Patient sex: M
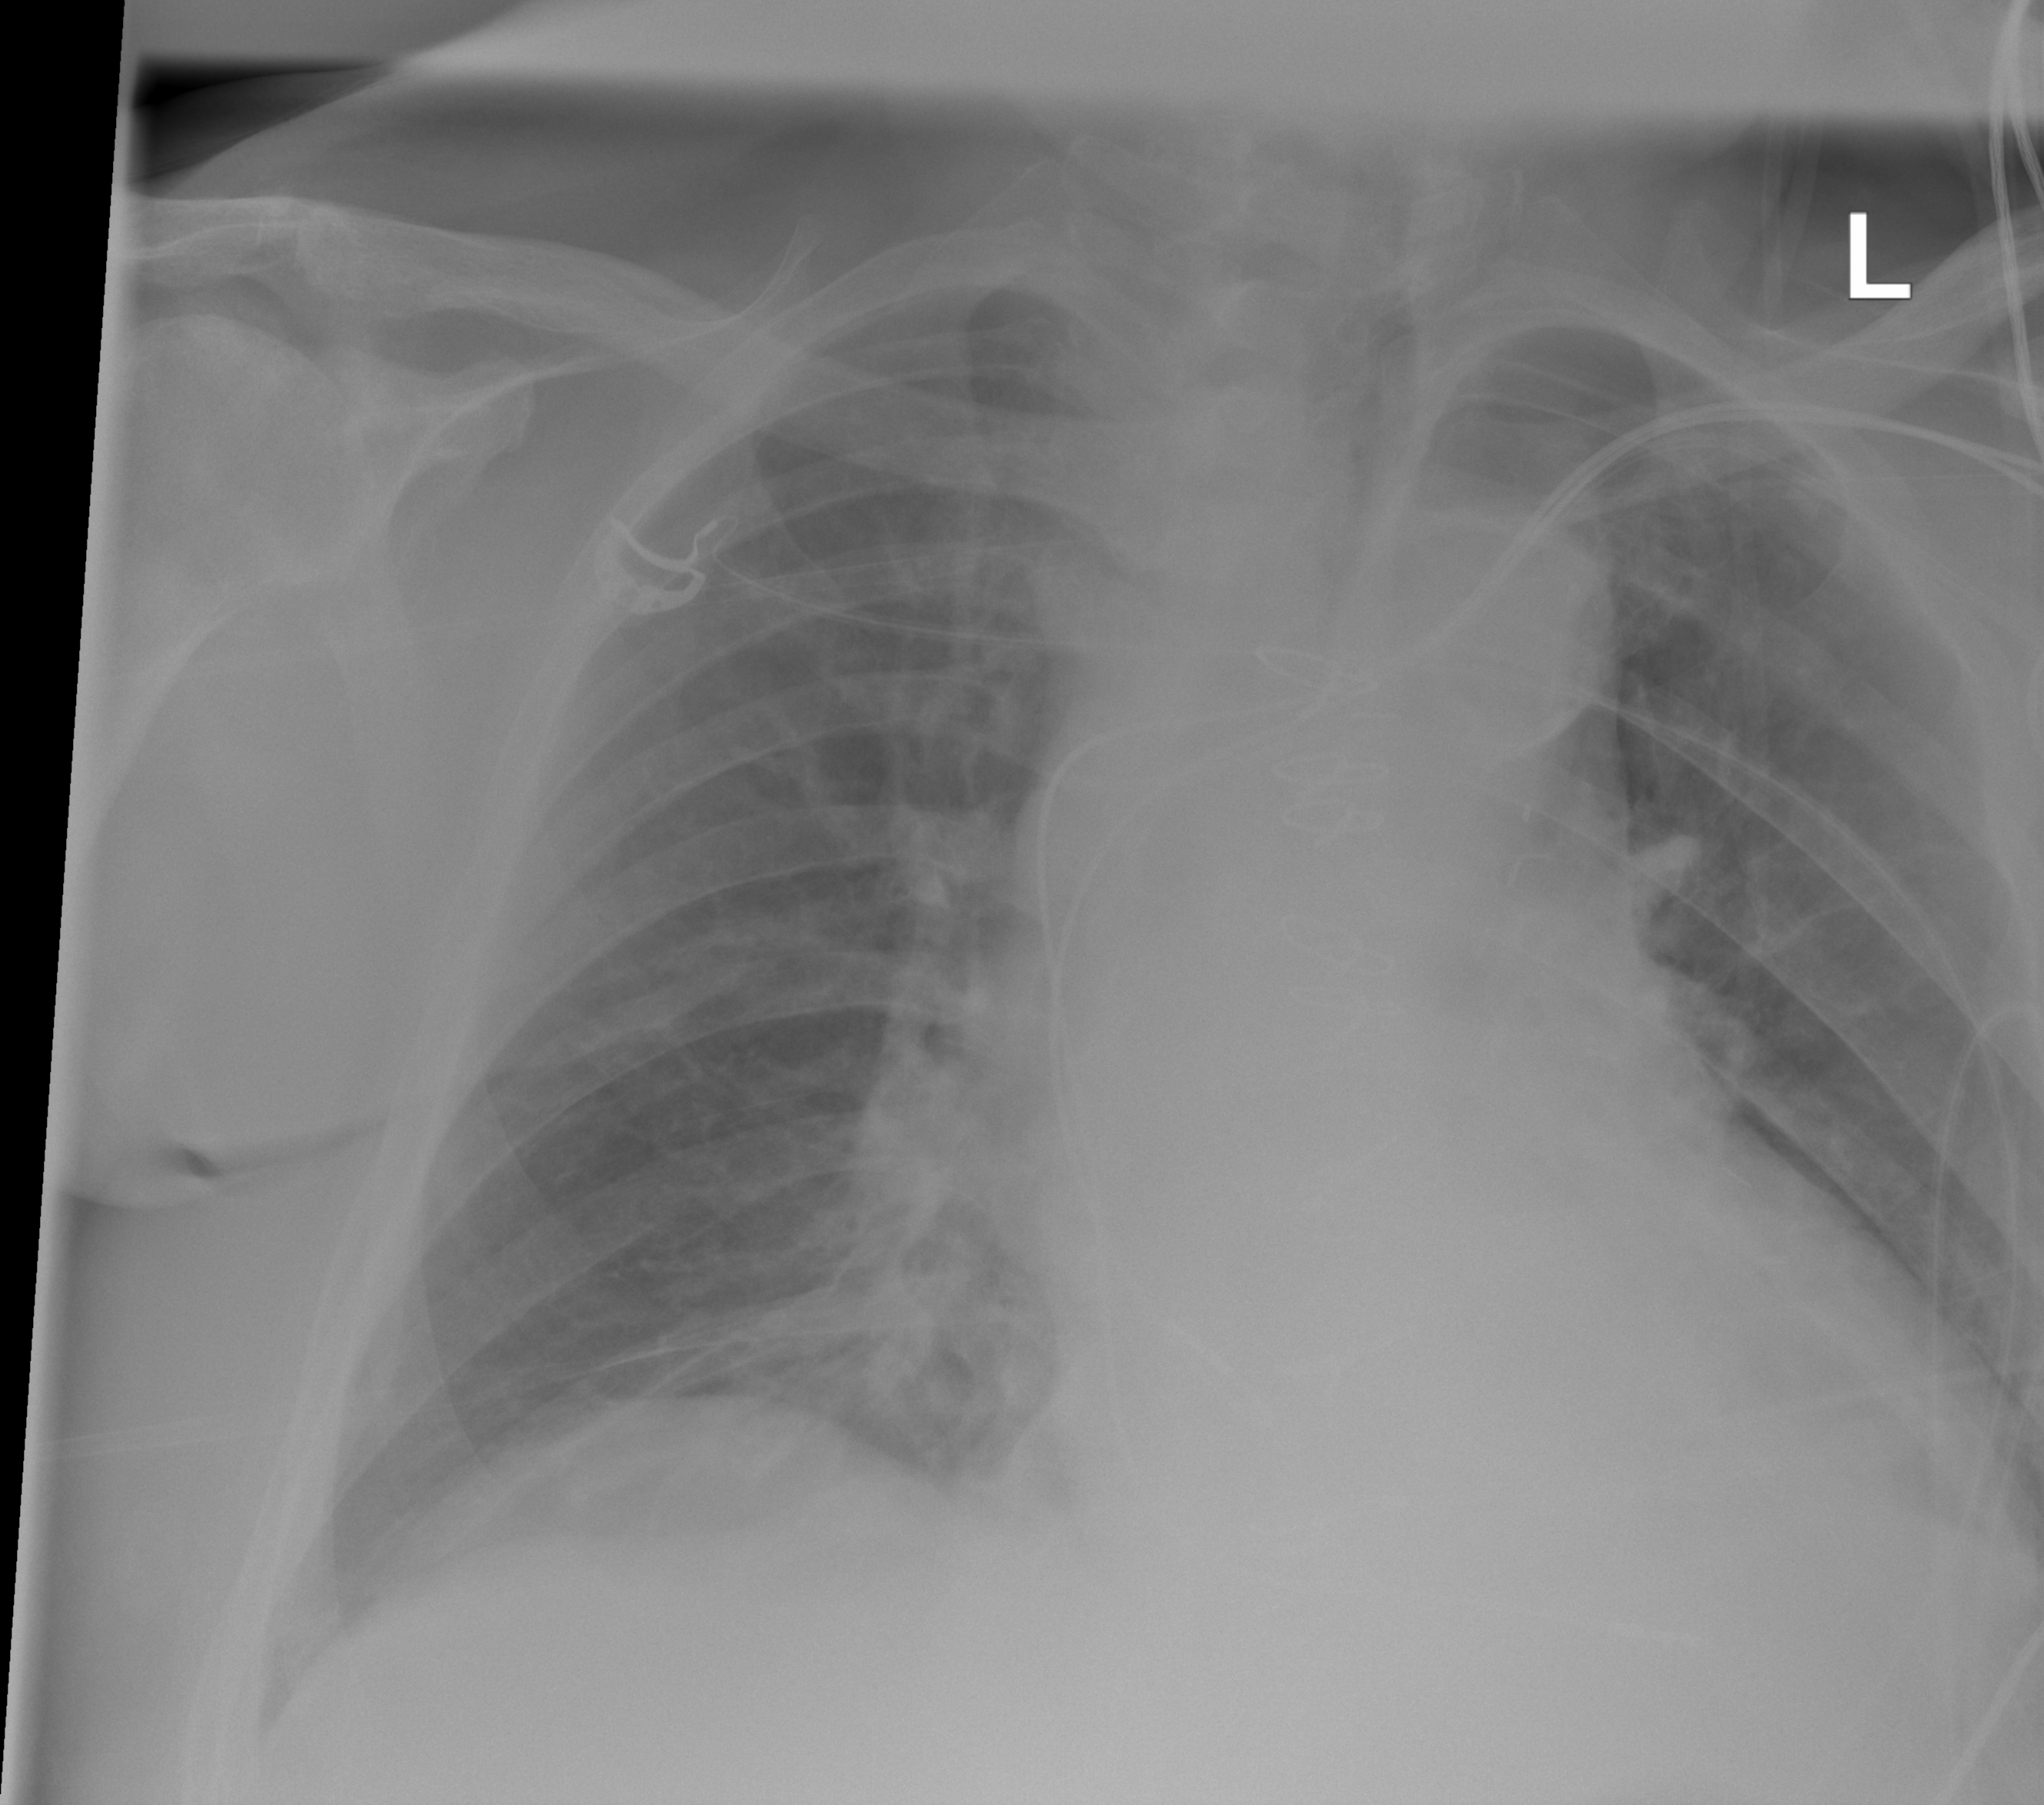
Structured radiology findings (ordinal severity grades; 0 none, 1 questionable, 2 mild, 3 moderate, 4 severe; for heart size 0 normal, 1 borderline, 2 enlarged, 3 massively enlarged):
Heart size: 1
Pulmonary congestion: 0
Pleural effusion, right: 0
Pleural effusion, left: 0
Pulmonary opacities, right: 0
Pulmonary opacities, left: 0
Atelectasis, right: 2
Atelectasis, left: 2